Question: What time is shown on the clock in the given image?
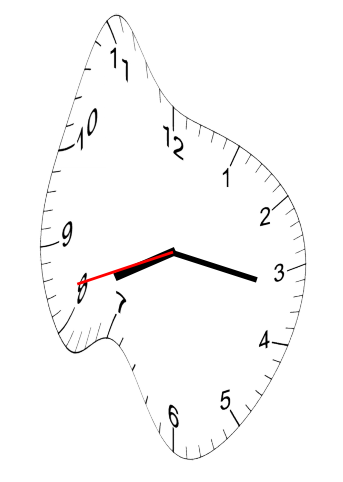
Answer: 08:16:42